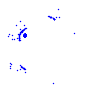
Particle: proton